Question: I recently upgraded a mapping app to the Google Maps JS API v3. It was working perfectly, but now the maps are missing their tiles and controls. The map with the missing elements is visible at:
<URL>
The surprising thing is that I'm not seeing any JS errors or 404s in my dev console. Also, the 'div's for the tiles are present (see the screenshot below).
Has something changed in the API in the last couple of months that would cause this behavior?

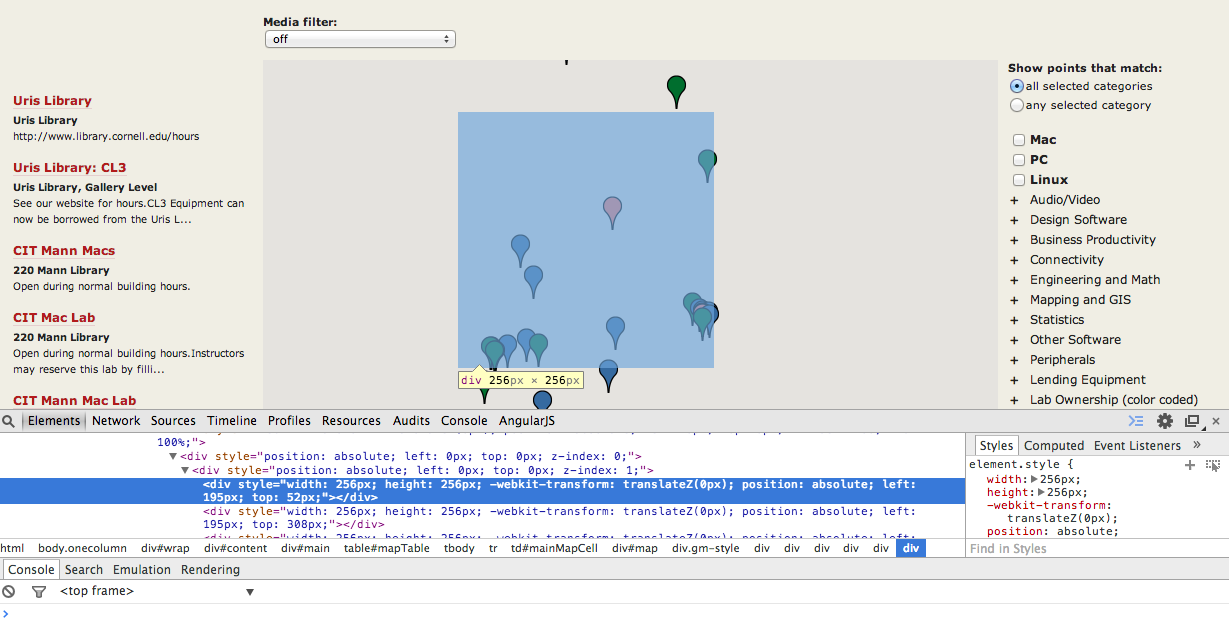
Answer: ''G_NORMAL_MAP'' is not a built-in 'mapTypeId' for a V3-map.
Built-in mapTypeIds are
'''
google.maps.MapTypeId.ROADMAP//this is the default
google.maps.MapTypeId.SATELLITE
google.maps.MapTypeId.HYBRID
google.maps.MapTypeId.TERRAIN
'''
<URL>
There was an update yesterday, maybe that's the source of the issue, but it has been a real long time now since V2 has been gone, it's your fault when you didn't use this time to update your code